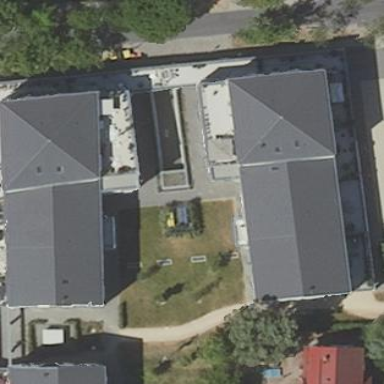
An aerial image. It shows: White apartments building.